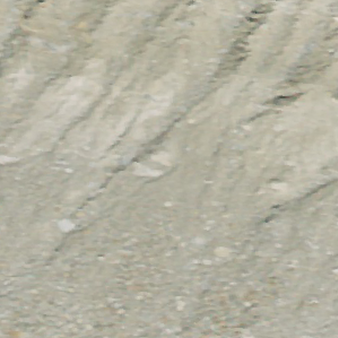
Label: other